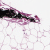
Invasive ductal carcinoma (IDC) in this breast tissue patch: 0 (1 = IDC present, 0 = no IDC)